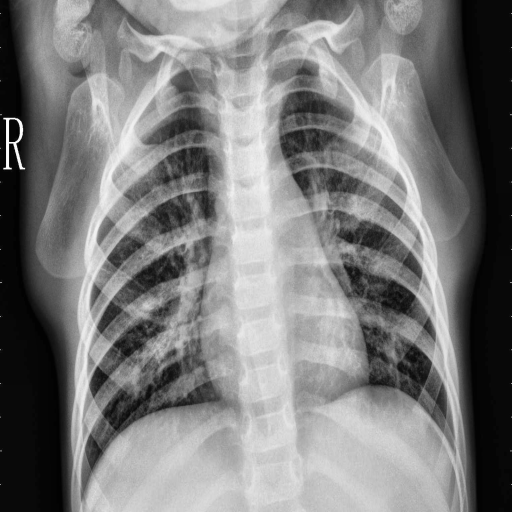
Finding: PNEUMONIA